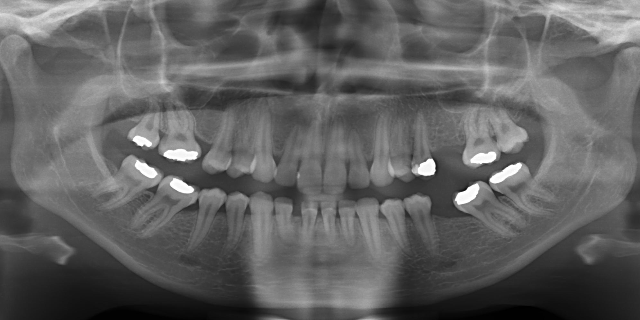
adult